Question: I install <URL> after enabling, I add 3 fields from admin area.
But they are not showing on frontend checkout page.
I read the documentation, and set the attributes as it suggest.but no luck.
Can you please guide me to the right path.
I'm using <URL> if this make any change.

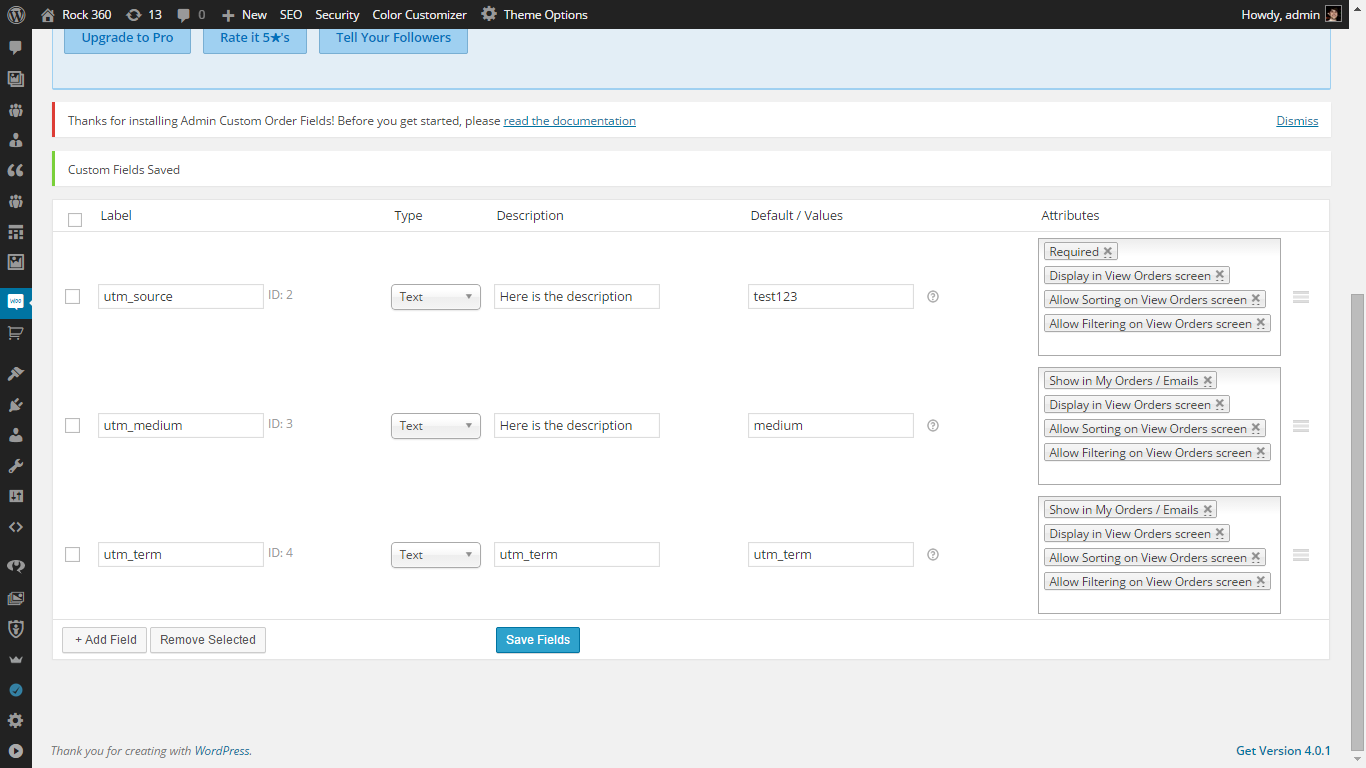
Answer: You can start by disableing very other plugins and clear any caches you have.
Second you can check the debug.log file from wp-content.
Tell me if you still have this proablem.